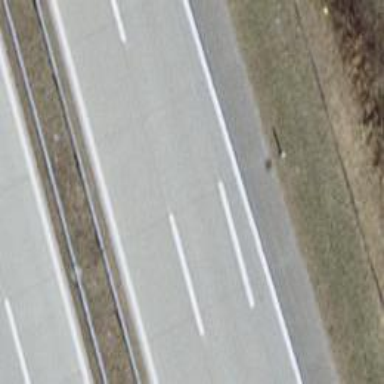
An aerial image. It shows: Asphalt motorway.